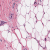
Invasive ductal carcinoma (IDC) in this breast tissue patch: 0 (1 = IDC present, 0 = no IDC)